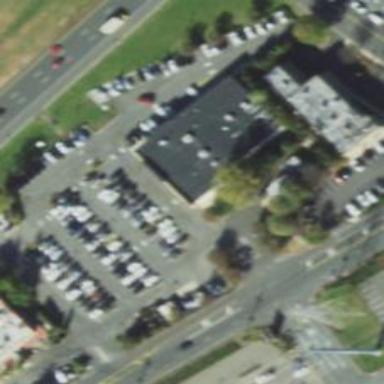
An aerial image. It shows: Healthcare clinic is depicted in the image.